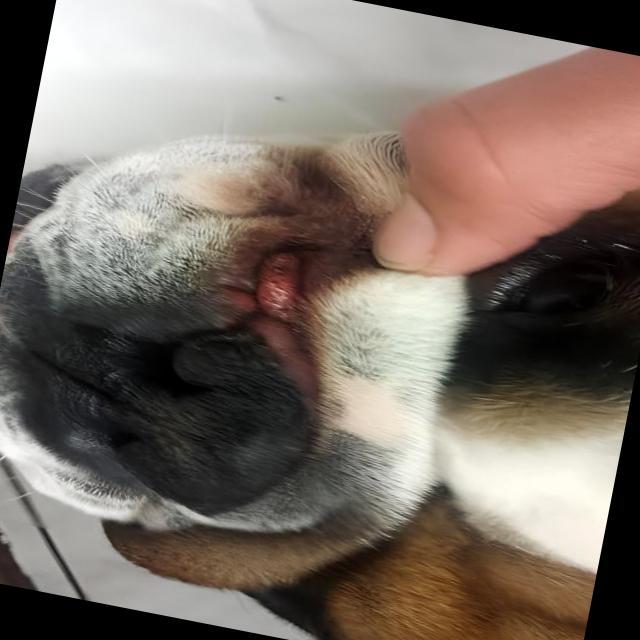
Canine dermatitis — inflammation of the skin presenting with erythema, pruritus, papules, and excoriation. May be allergic, contact, or atopic in origin.